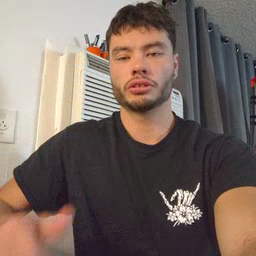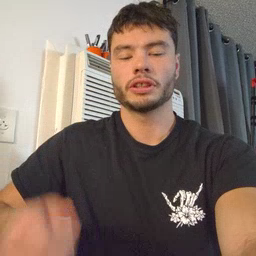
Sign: person